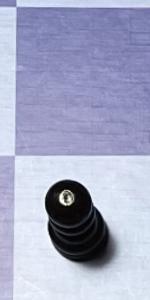
Label: Pawn_Black